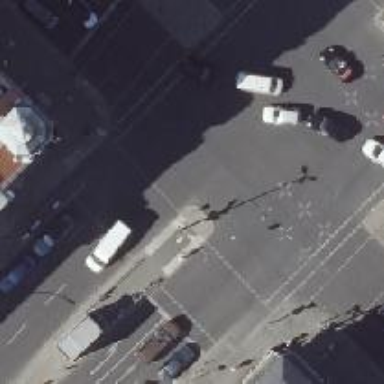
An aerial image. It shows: Footway located on traffic island.